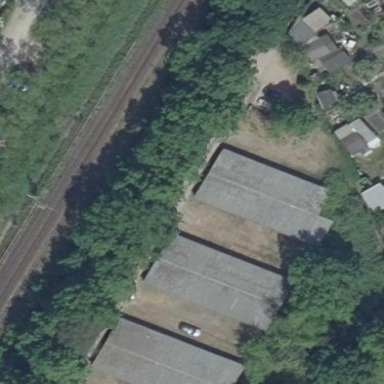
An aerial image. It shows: Group of garages.